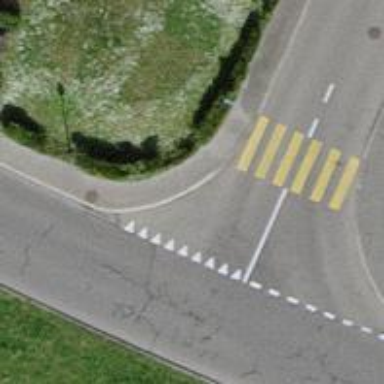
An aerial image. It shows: Kerb barrier.